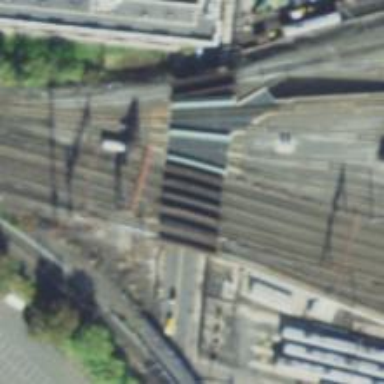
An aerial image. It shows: Railway bridge leading to rail yard.